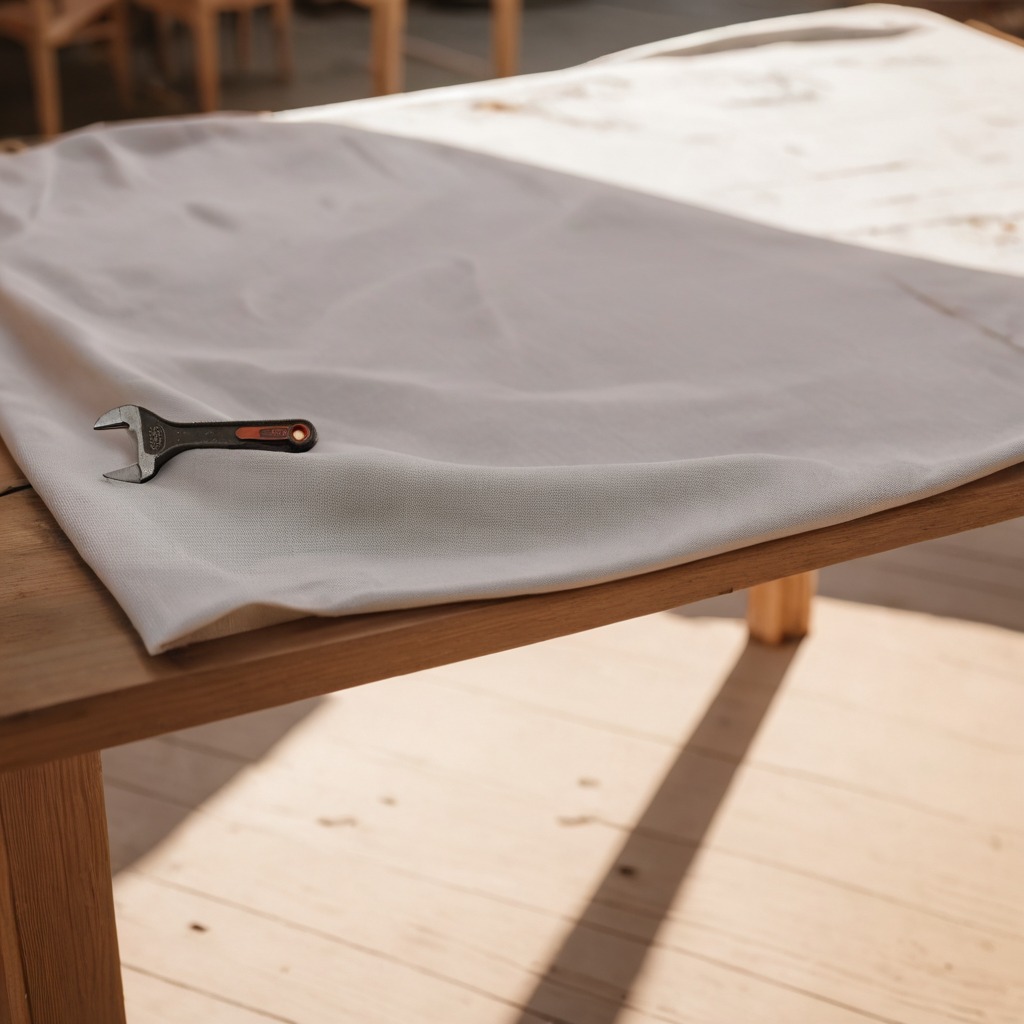
A wrench lies on a wooden table in an outdoor workshop during daytime bright natural light soft shadows worn but beneath the cloth